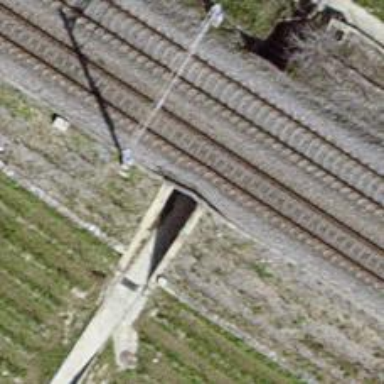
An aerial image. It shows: Footway tunnel.